Interaction volume radius: 10 \u00c5
Interaction volume height: 25 \u00c5
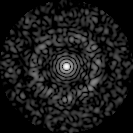
Disorder parameter: 0.8431